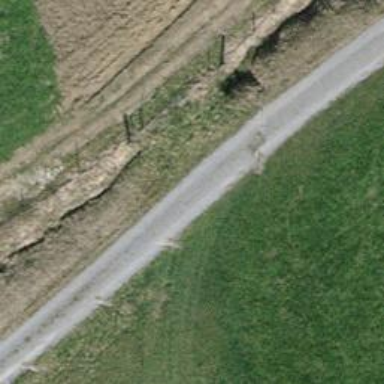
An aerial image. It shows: Compacted track with grade2 surface.